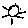
Label: sun